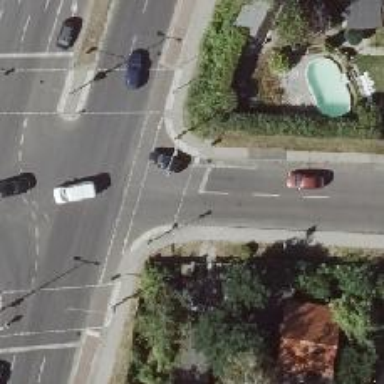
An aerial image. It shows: Crossing with traffic signals.